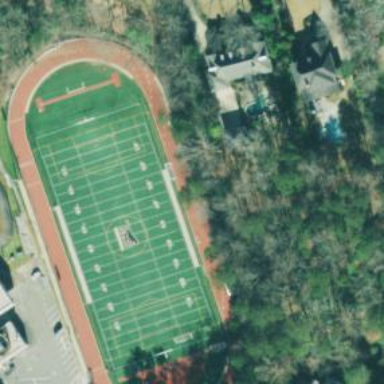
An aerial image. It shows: American football pitch.